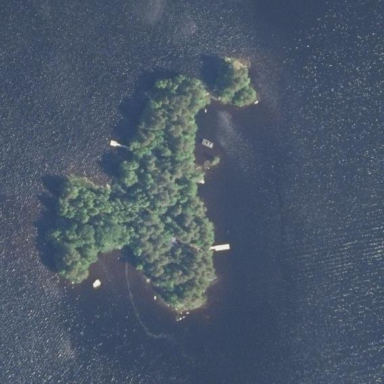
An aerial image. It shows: Island covered with forest.